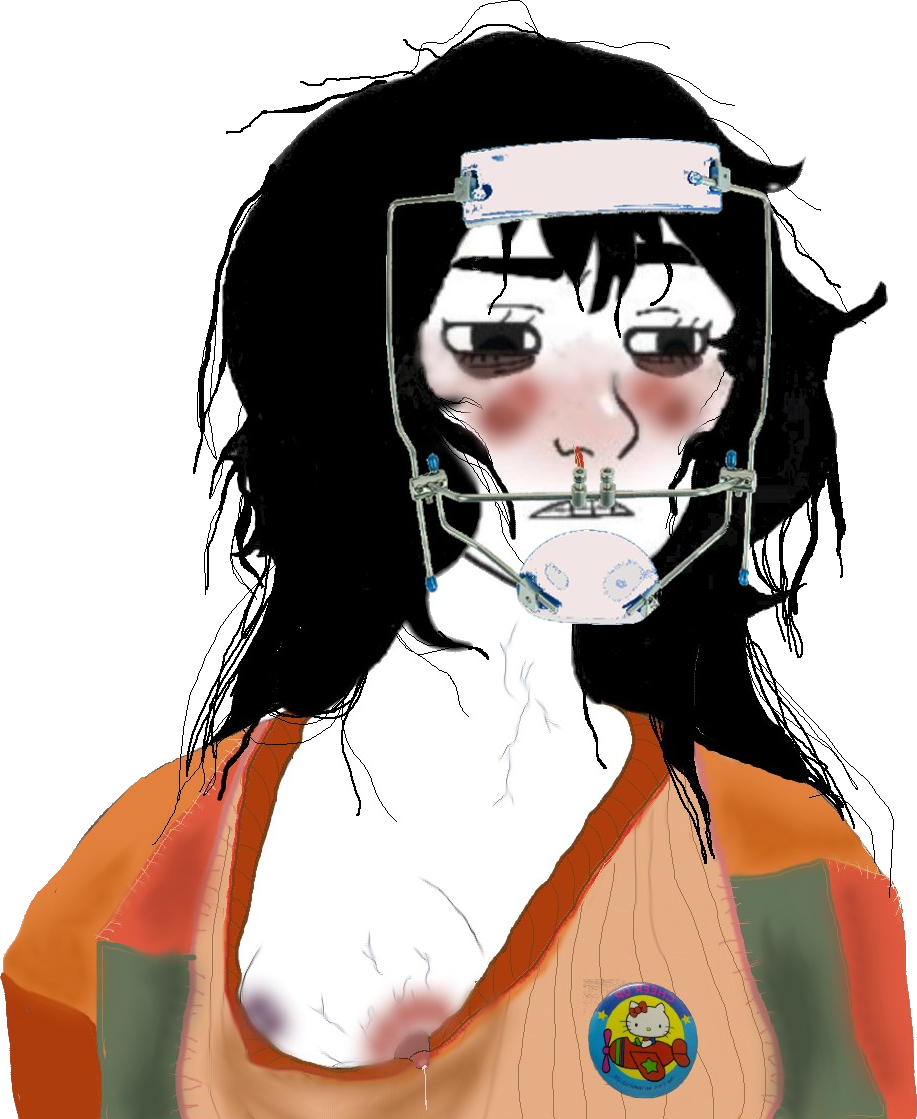
Label: 5_Doomer_Girl